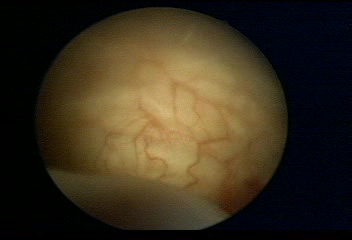
Modality: WLC
Class: Normal mucosa
Bladder cancer association: No